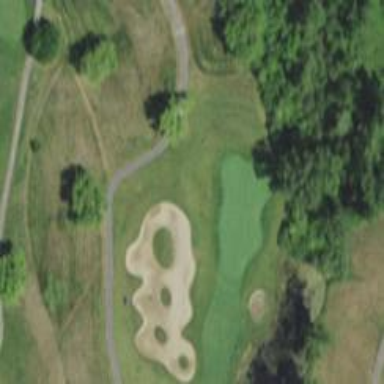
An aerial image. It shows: Golf hole.